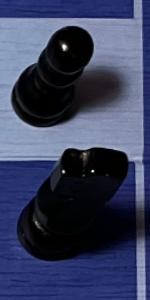
Label: Knight_Black